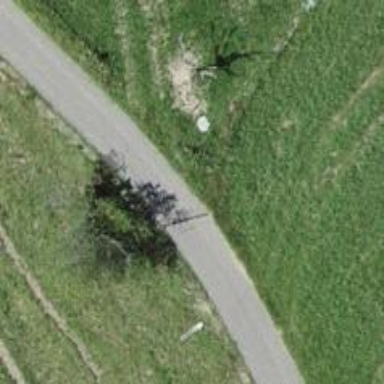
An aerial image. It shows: Well-maintained track road with grade 1 tracktype.